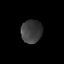
Tissue: lung
Cell type: Epithelial cells
Senescence score: 0.2315
Nuclear area (px): 471
Mean DAPI intensity: 60.565